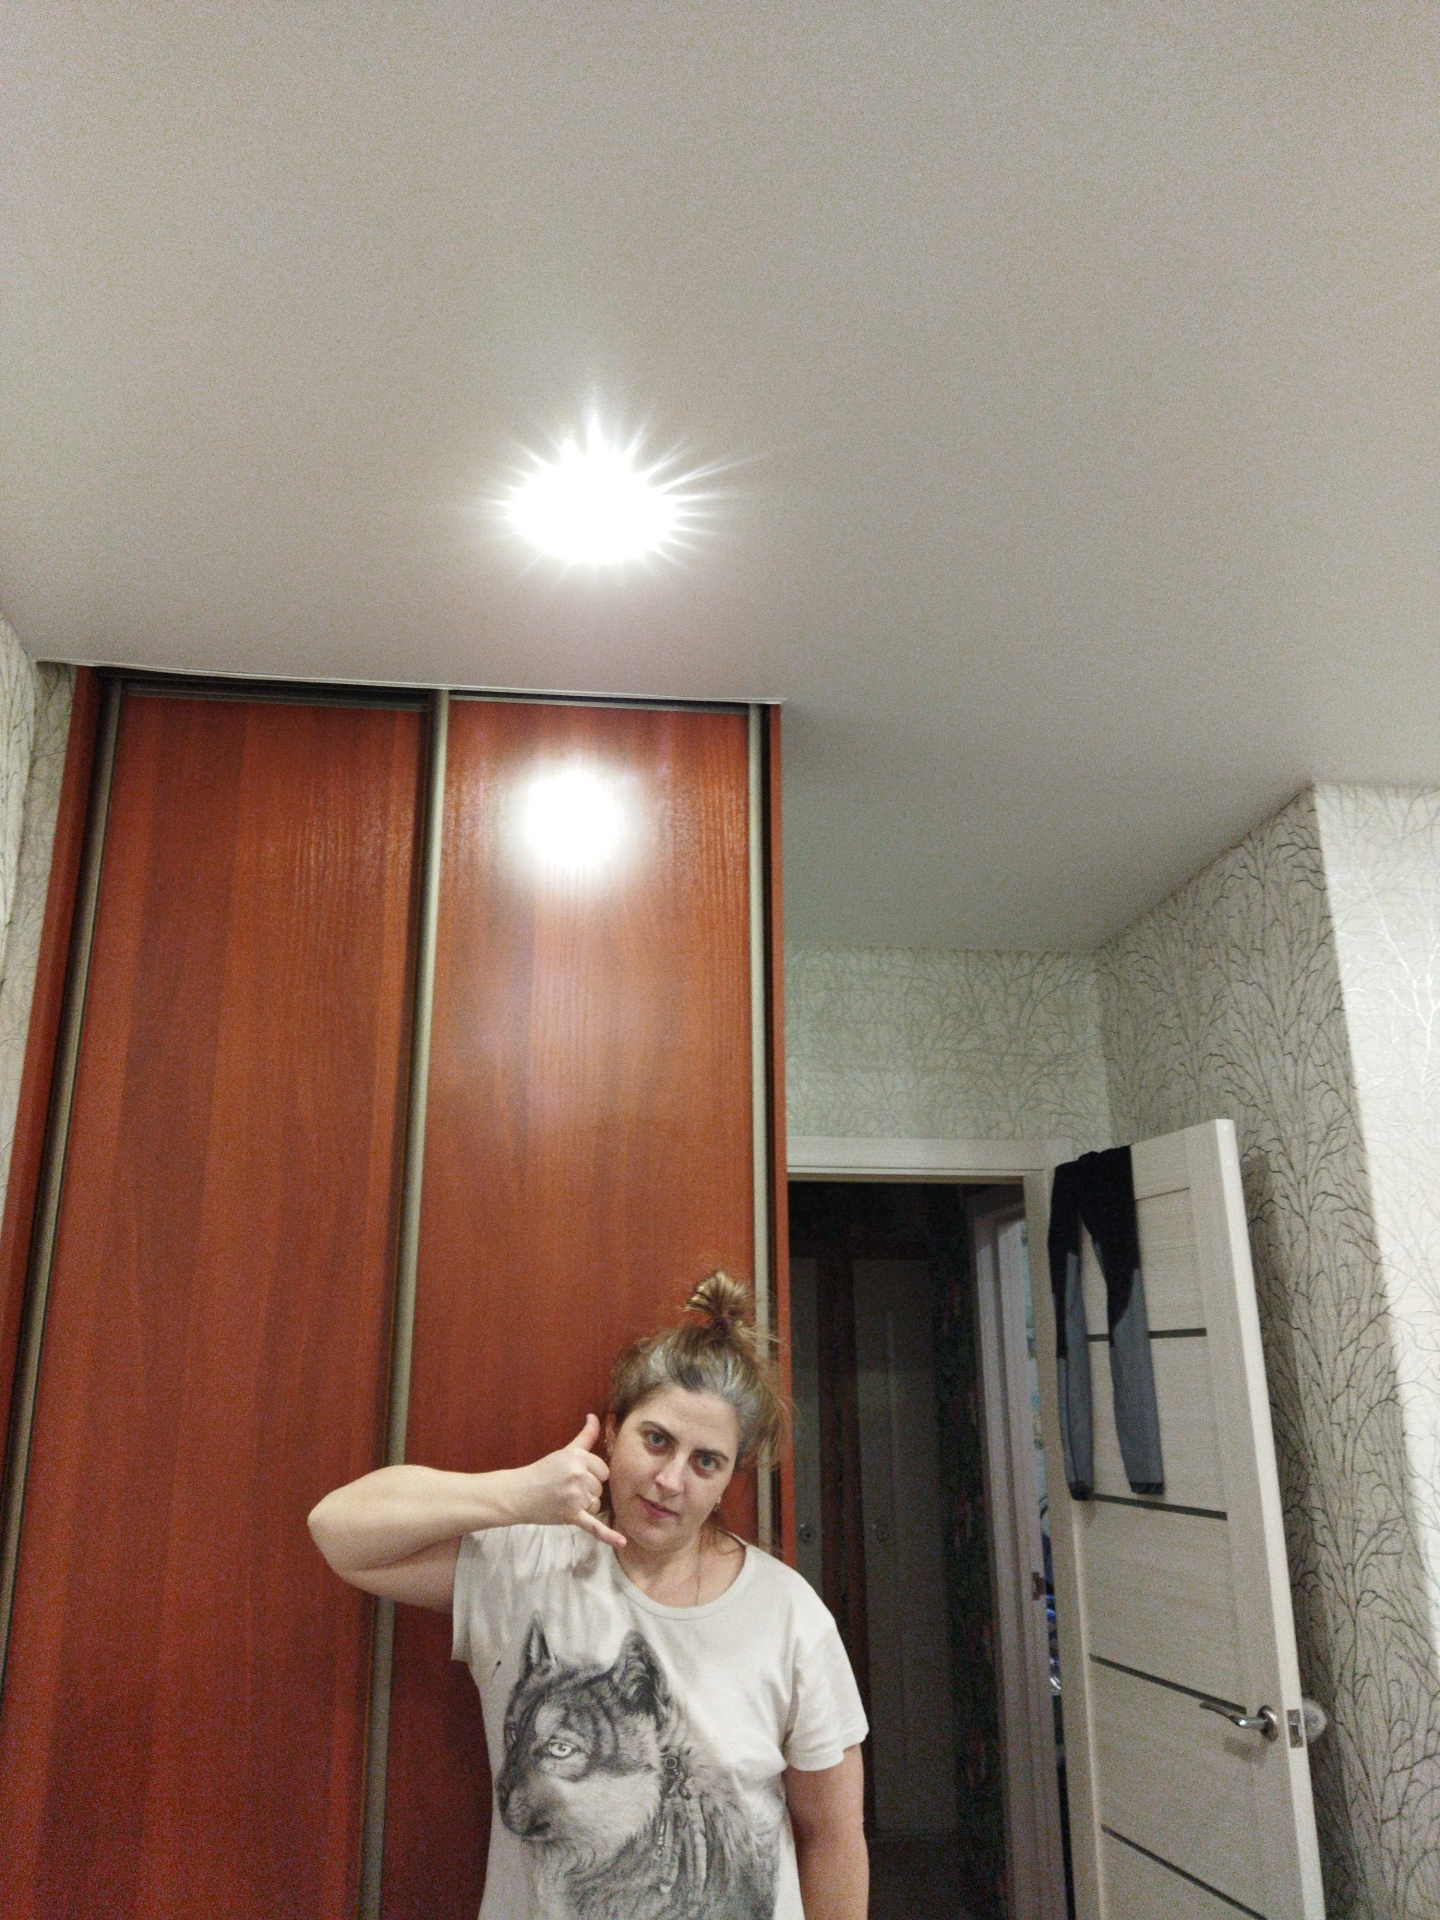
Label: noise